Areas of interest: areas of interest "Lixian Town Xiao Liugezhuang Farmers' Market"
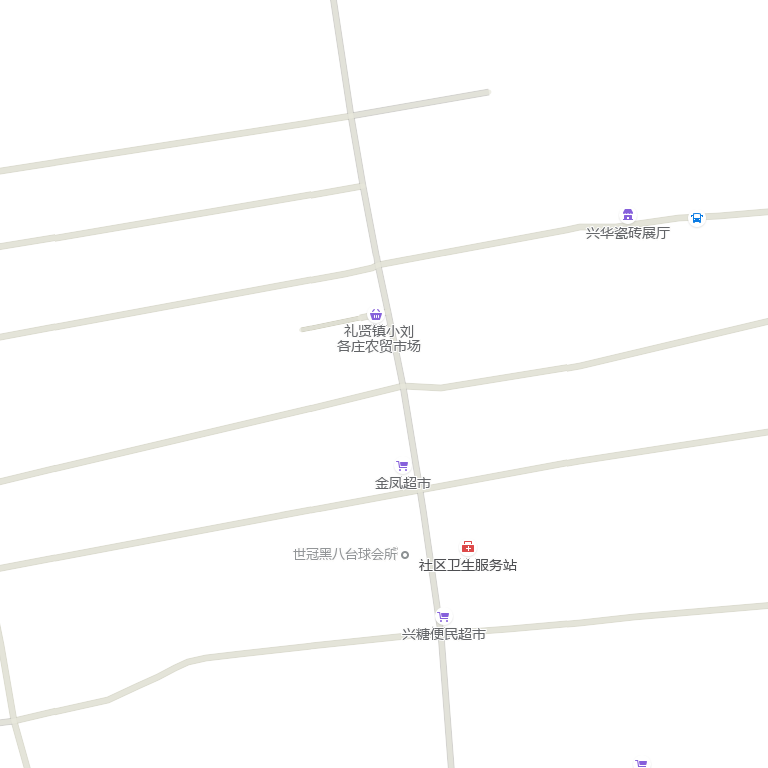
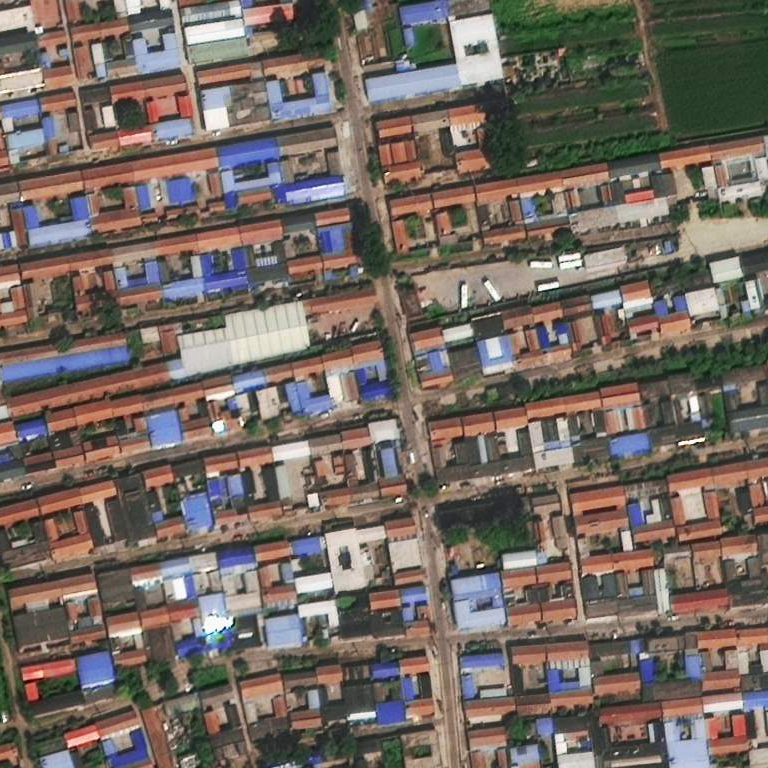